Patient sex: F
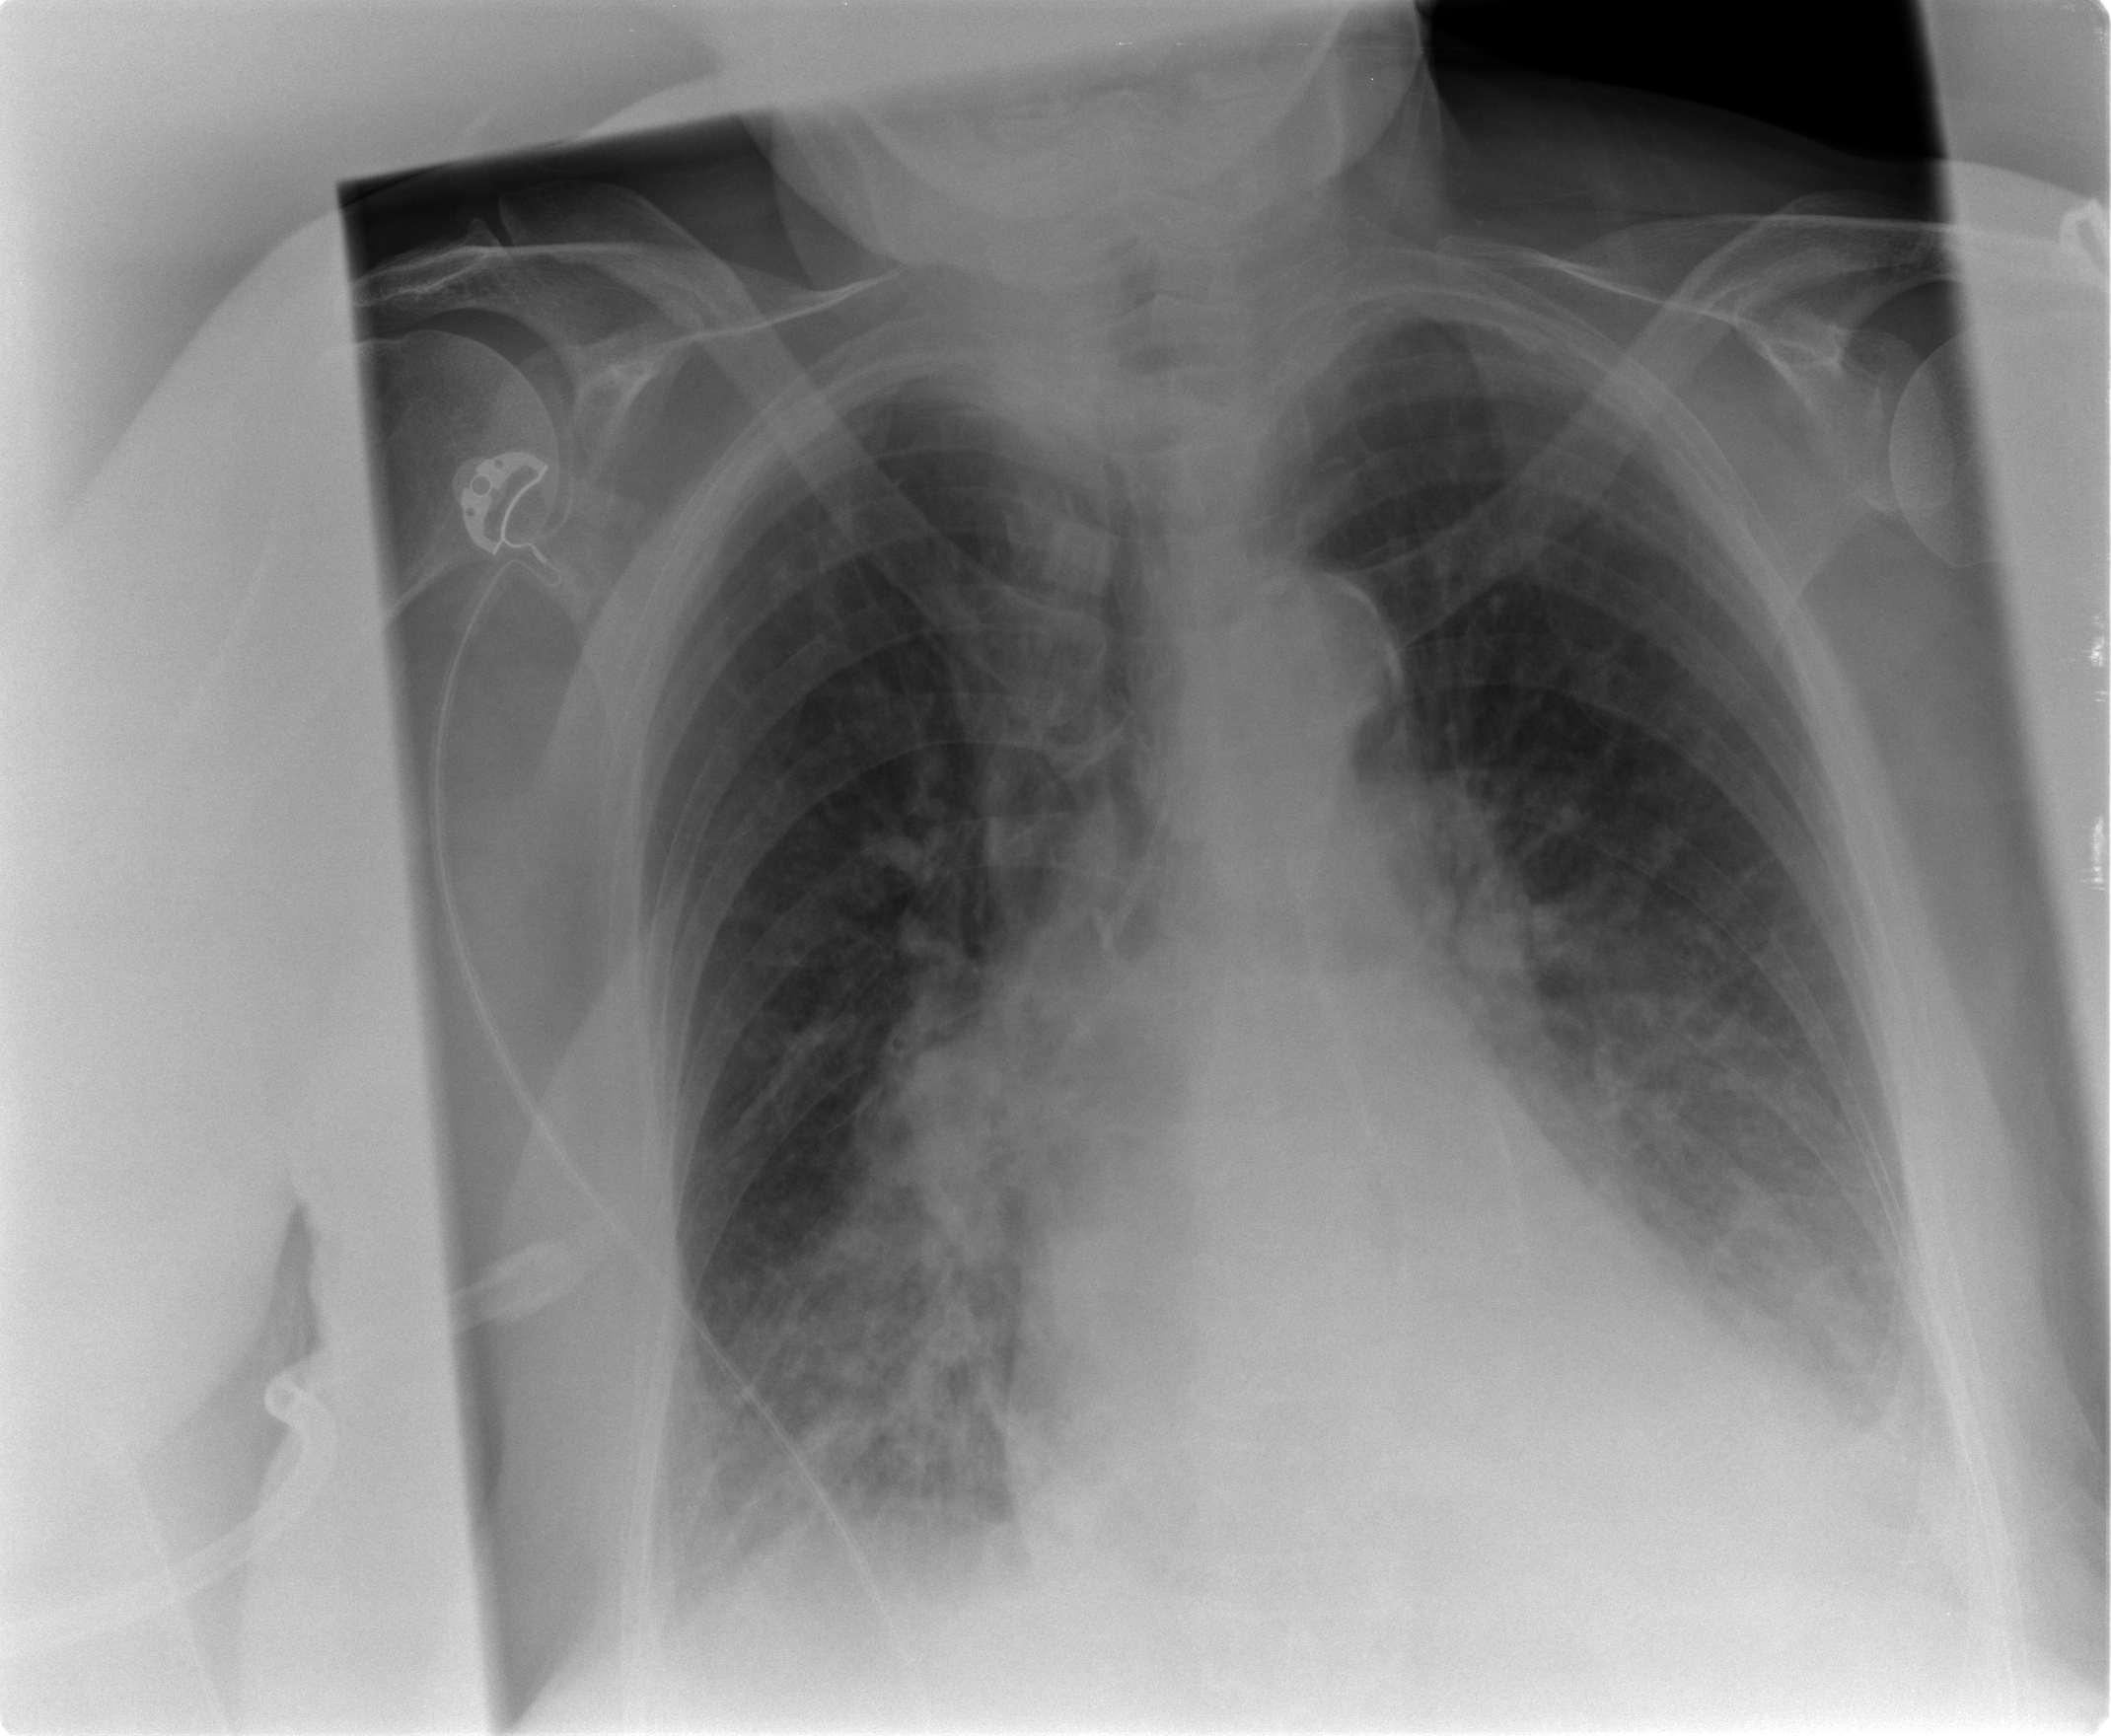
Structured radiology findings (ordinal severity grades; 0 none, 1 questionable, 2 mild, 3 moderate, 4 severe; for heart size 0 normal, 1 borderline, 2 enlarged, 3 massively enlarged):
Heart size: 2
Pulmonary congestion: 2
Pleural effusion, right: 2
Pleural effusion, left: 2
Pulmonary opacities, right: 1
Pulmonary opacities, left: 0
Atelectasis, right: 2
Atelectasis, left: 2